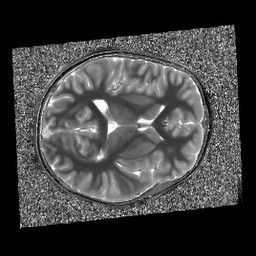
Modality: T1map
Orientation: axial
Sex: female
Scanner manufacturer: siemens
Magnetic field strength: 3 T
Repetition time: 5 s
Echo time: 0.00355 s